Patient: sex M, age 43
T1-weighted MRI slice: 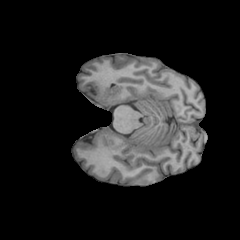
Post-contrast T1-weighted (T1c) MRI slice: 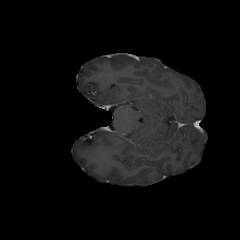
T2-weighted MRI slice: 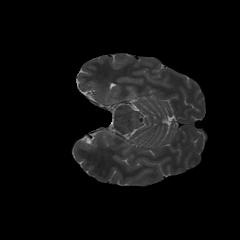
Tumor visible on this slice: no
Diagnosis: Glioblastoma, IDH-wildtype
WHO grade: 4